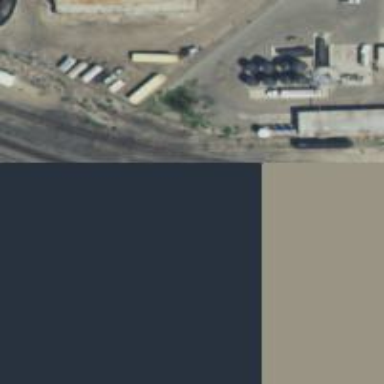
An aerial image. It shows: Railway siding with rails.